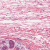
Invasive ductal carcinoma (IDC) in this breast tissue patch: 0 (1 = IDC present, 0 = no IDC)